Group 1:
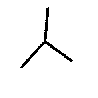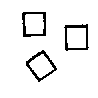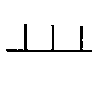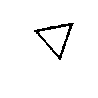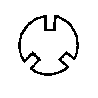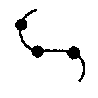
Group 2:
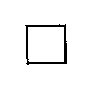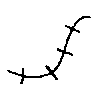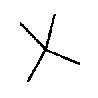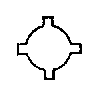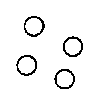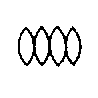
Rule separating the two groups: Three identical elements vs. four identical elements.
Concepts: 3, 4, four, indentation, notch, number, on_line_or_curve, protrusion, same, separation_of_joined_objects, three
Author: Mikhail M. Bongard
Reference: M. M. Bongard, Pattern Recognition, Spartan Books, 1970, p. 244.